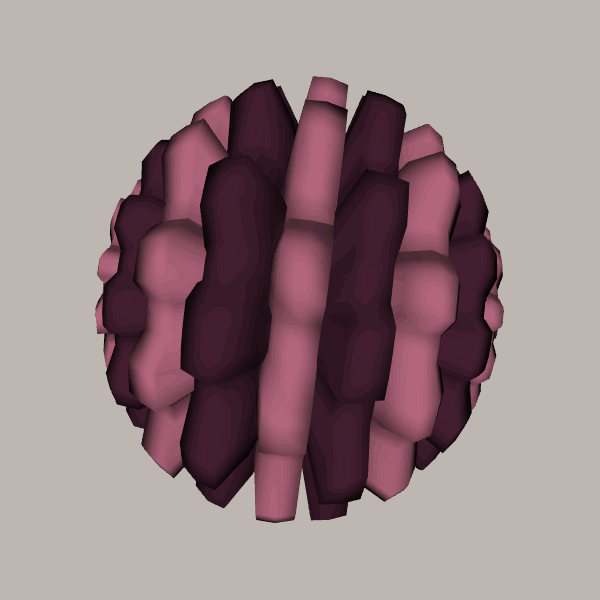
Background: light